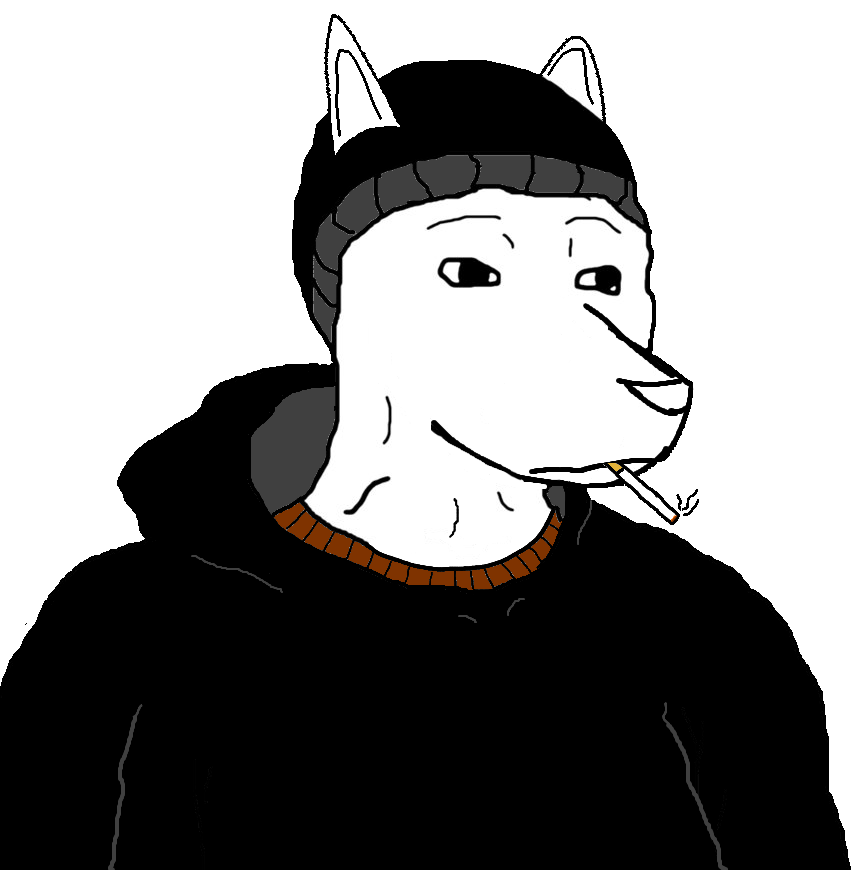
Label: 5_Animal